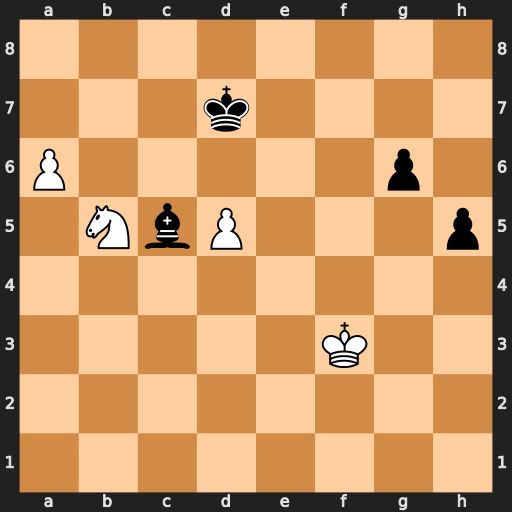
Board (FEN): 8/3k4/P5p1/1NbP3p/8/5K2/8/8
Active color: w
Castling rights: -
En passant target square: -
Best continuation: a7 Bxa7 Nxa7 h4 Nb5